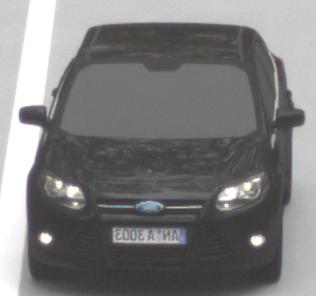
Make: Ford
Model: Focus 1.6 Ti-VCT
Detailed model: Focus (III)
Model produced from: 2011/09
Model produced until: 2014/09
Doors: 5
Color: black
Road condition: dry road
Daytime: morning or afternoon
Contrast: low contrast